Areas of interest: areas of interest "Jiangning University Town Park"
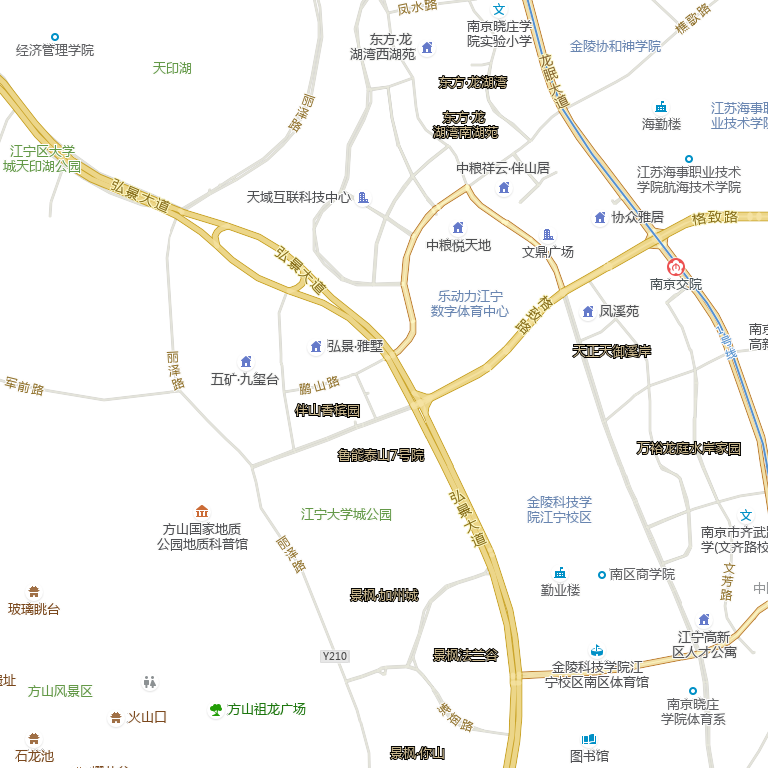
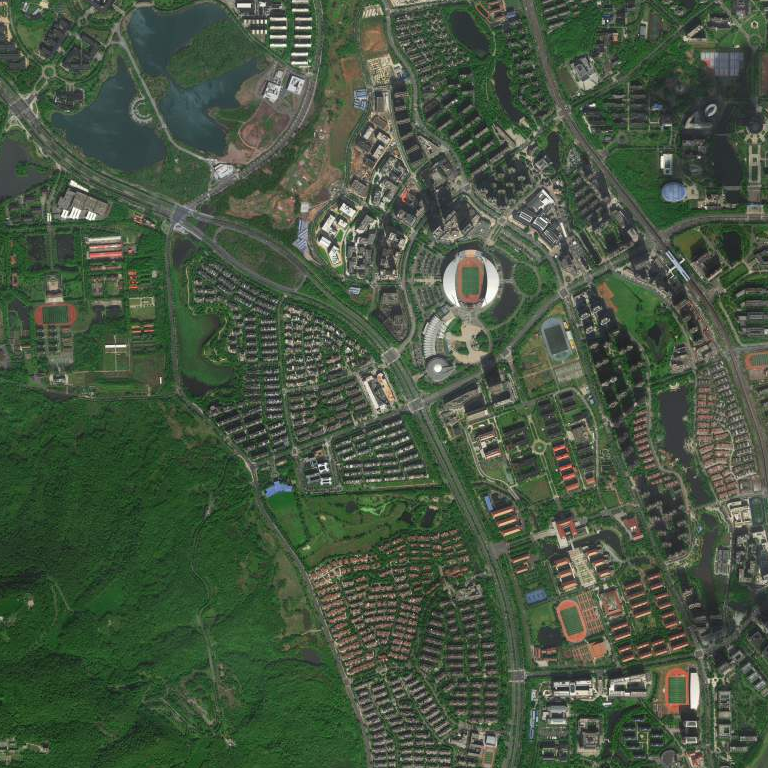